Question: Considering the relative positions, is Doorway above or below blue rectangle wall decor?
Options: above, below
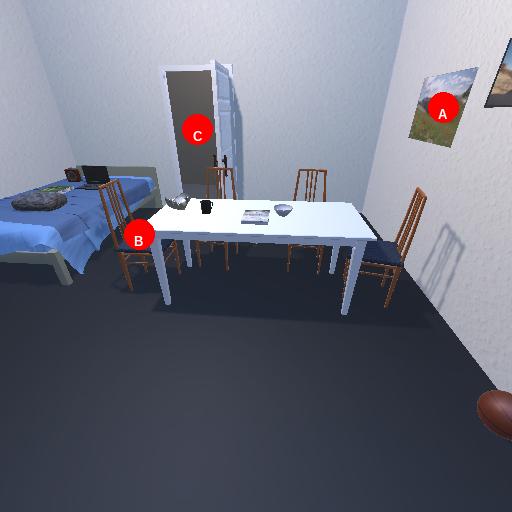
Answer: above